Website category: sports
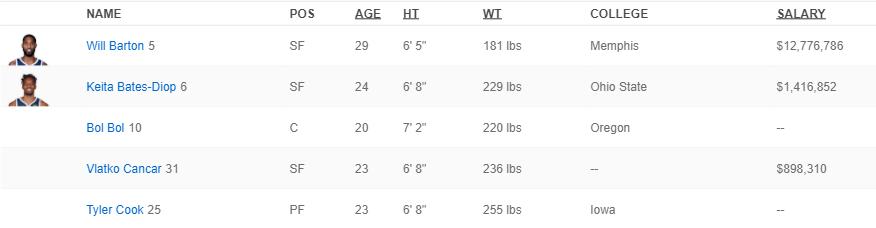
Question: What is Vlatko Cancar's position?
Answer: SF

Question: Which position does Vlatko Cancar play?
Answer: SF

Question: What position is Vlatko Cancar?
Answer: SF

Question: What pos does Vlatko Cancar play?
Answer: SF

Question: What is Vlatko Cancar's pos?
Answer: SF

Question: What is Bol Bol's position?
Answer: C

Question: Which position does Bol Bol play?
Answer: C

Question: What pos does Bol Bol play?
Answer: C

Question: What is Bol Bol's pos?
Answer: C

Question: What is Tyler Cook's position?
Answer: PF

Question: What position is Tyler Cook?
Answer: PF

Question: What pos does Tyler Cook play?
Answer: PF

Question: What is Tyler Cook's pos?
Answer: PF

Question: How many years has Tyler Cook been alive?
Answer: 23

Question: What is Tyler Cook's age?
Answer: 23

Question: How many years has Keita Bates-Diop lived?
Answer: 24

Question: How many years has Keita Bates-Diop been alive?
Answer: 24

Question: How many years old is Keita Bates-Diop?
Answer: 24

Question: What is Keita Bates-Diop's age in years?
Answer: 24

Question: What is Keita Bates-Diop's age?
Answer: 24

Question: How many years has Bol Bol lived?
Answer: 20

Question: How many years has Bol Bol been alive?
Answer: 20

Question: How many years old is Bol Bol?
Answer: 20

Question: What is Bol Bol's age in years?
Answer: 20

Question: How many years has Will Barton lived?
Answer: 29

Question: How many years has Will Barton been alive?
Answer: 29

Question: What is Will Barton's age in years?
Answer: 29

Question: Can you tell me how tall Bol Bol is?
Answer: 7' 2"

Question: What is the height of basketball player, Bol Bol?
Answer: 7' 2"

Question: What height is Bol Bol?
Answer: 7' 2"

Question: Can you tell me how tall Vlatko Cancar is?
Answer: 6' 8"

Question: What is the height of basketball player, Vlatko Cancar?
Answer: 6' 8"

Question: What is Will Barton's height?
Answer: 6' 5"

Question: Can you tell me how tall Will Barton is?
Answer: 6' 5"

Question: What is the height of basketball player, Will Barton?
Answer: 6' 5"

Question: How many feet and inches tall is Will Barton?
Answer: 6' 5"

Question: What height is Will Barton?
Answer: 6' 5"

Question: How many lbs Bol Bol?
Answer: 220 lbs

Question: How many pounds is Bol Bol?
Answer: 220 lbs

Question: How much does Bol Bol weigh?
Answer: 220 lbs

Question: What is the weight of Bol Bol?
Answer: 220 lbs

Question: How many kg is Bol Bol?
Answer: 220 lbs

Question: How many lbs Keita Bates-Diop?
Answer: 229 lbs

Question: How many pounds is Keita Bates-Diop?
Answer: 229 lbs

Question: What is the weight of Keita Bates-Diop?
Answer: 229 lbs

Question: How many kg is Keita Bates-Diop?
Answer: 229 lbs

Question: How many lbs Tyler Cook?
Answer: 255 lbs

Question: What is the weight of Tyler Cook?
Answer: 255 lbs

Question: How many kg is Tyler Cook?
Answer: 255 lbs

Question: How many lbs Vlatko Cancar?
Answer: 236 lbs

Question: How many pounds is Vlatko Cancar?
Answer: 236 lbs

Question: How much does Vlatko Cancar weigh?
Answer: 236 lbs

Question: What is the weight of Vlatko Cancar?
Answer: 236 lbs

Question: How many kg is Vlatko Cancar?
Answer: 236 lbs

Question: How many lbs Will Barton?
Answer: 181 lbs

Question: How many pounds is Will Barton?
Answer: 181 lbs

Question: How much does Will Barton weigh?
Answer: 181 lbs

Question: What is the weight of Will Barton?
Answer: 181 lbs

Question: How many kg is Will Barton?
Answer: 181 lbs

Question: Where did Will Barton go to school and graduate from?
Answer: Memphis

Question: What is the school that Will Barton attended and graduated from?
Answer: Memphis

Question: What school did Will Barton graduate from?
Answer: Memphis

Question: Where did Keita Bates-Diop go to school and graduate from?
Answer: Ohio State

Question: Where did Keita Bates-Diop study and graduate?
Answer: Ohio State